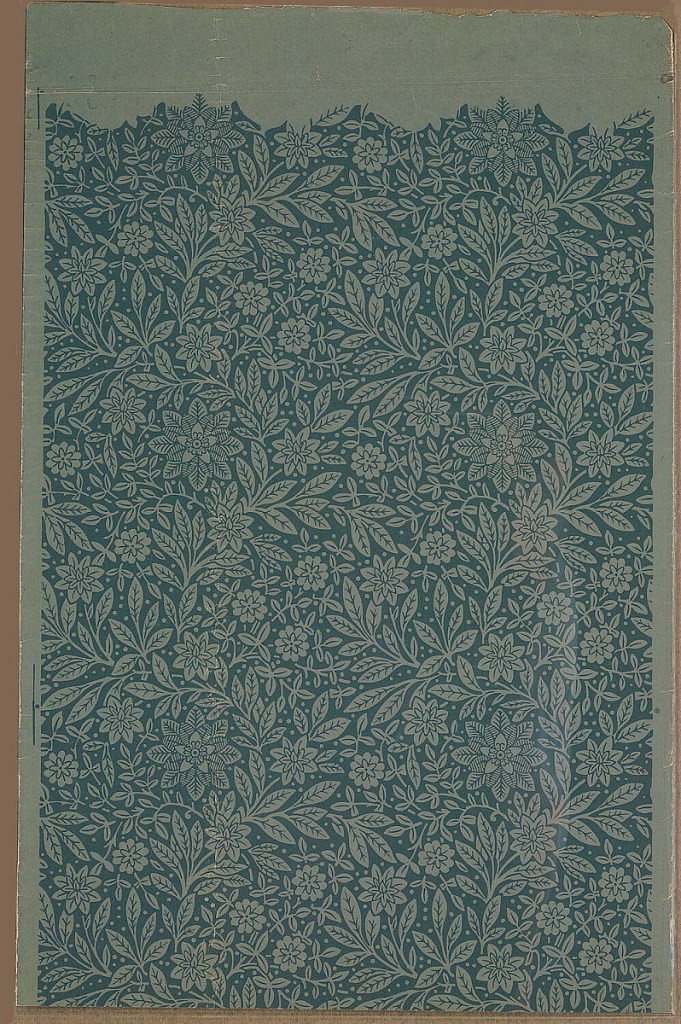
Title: Sidewall
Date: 1870–1900
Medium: Block-printed on continuous paper
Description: All-over dense pattern of foliage and stylized flowers. Printed in blue on lighter blue-green ground. This was the beginning of the roll, as along top edge, there is a space with no block printing, just the ground color.